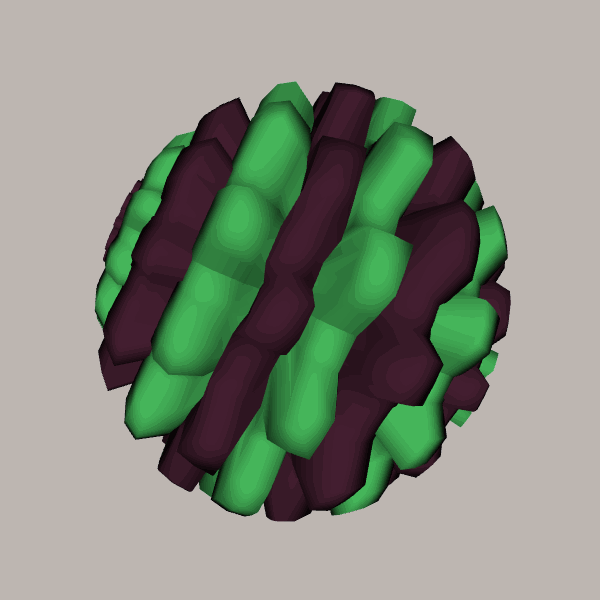
Background: light